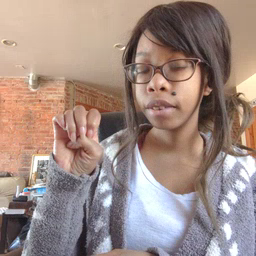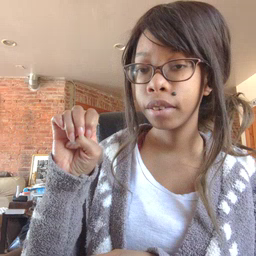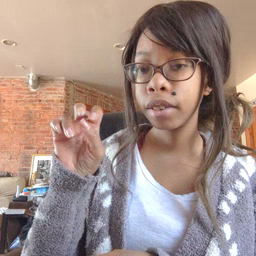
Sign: pen